Field crop: maize
Growth stage: 2
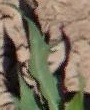
Species: maize